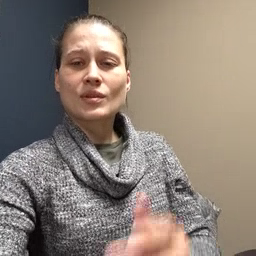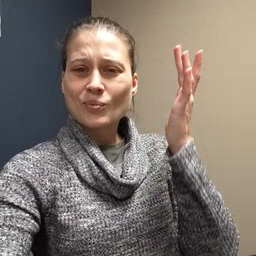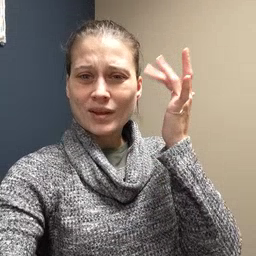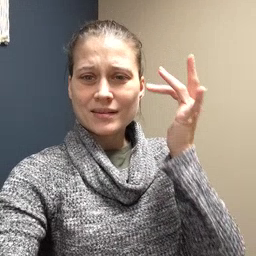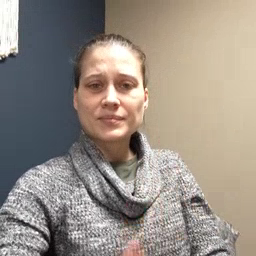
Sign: why